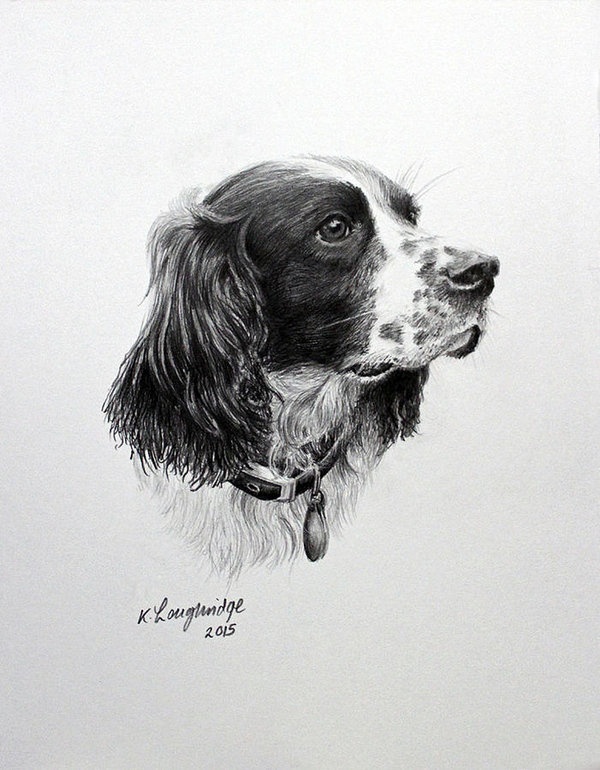
Label: English springer, English springer spaniel